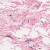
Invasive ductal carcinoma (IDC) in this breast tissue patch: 0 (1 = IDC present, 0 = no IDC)